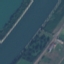
Label: River